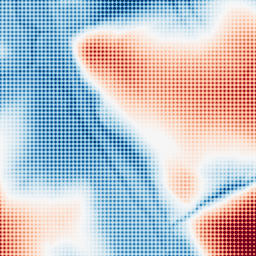
Category: morphological
Decomposition family: tophat_combined
Decomposition parameters: size: 100
Upsampling method: sinc_blackman
Upsampling parameters: scale: 8
kernel_size: 8
Upsampling scale: 8